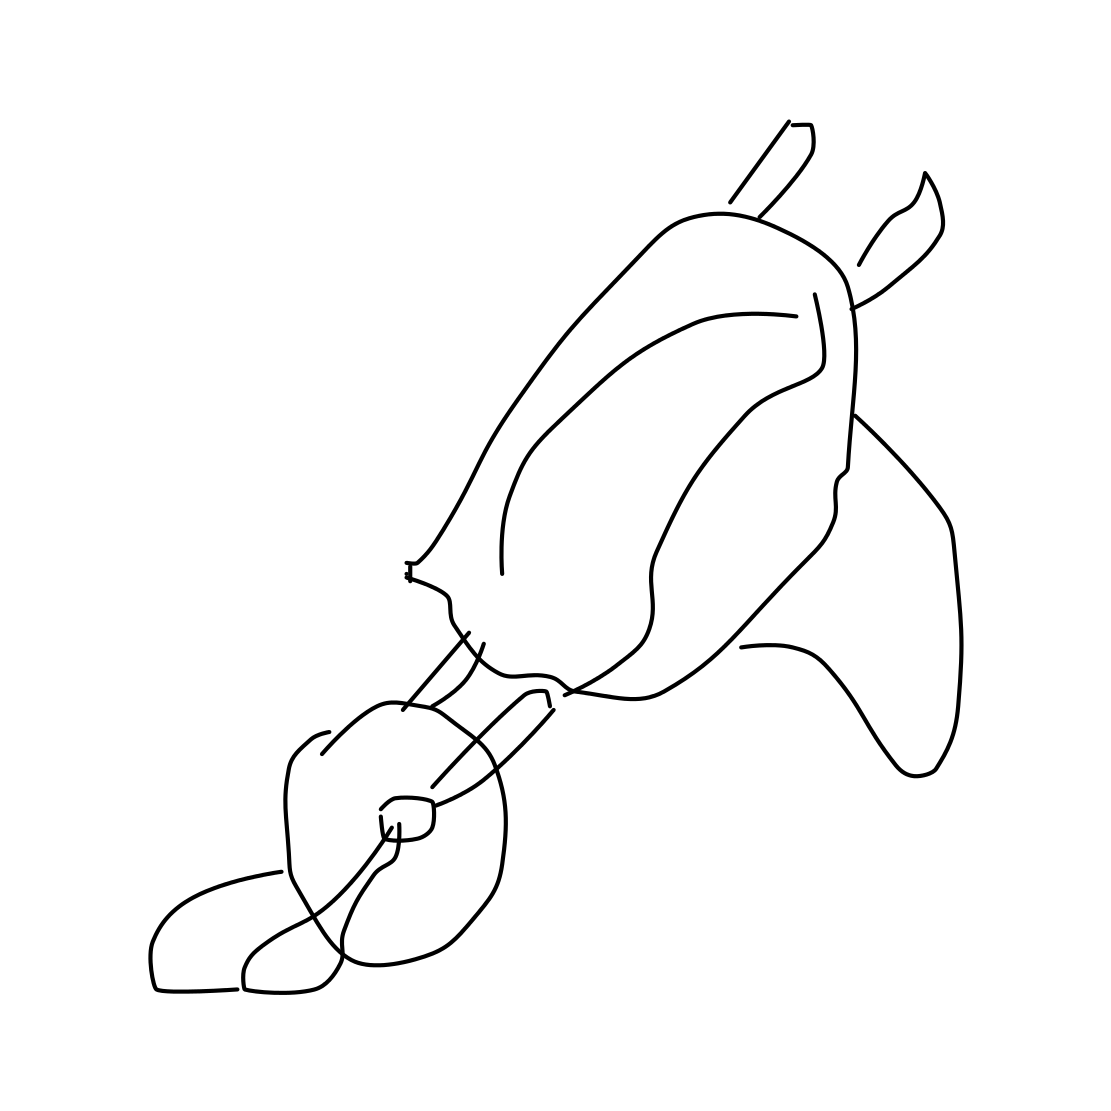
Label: wheelbarrow